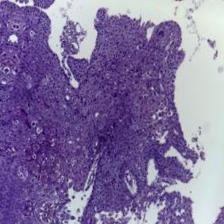
Diagnosis: OSCC